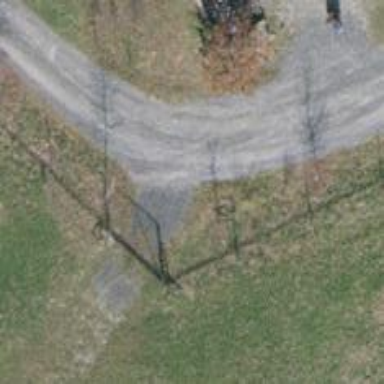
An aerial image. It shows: Track with fine gravel surface. The track is of grade1 quality.